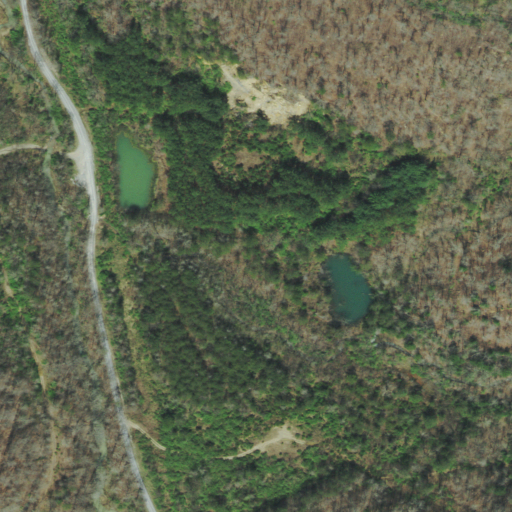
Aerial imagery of valley in Tennessee named Slickrock Hollow containing deciduous forest, mixed forest, open development, evergreen forest, and low intensity development